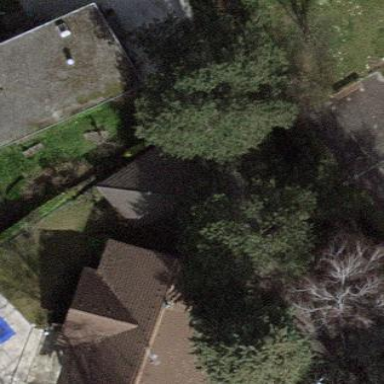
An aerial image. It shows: View of roof of building.